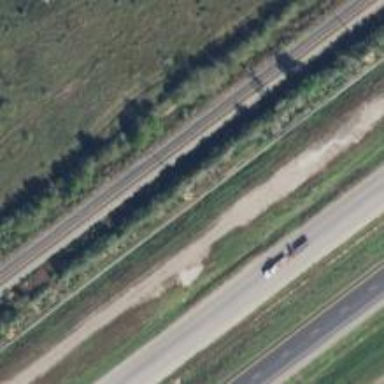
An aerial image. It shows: Trunk highway with expressway features.